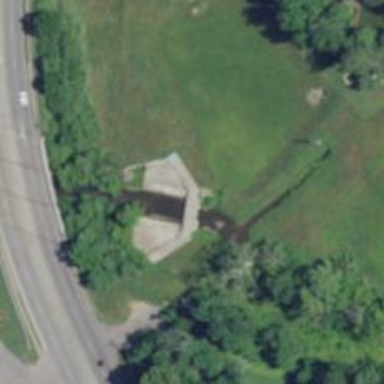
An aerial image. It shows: Culvert tunnel.